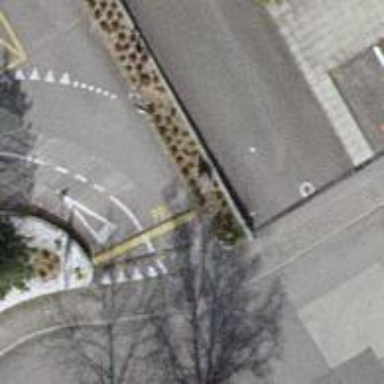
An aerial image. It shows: Traffic hump for calming the traffic.